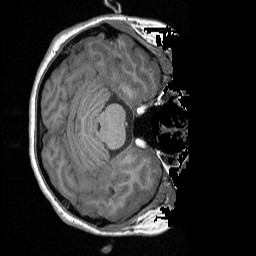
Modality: T1w
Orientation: axial
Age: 18
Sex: female
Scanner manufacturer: siemens
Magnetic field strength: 3 T
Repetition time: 1.64 s
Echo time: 0.00234 s